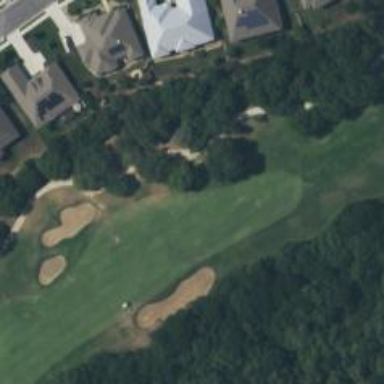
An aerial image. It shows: View of golf hole.